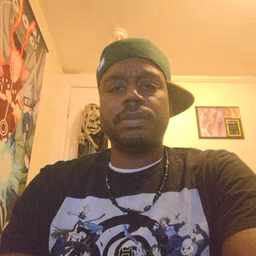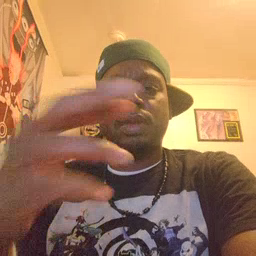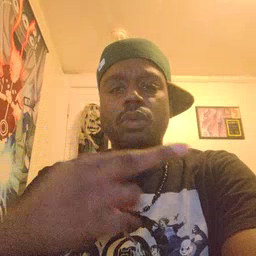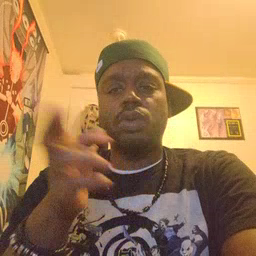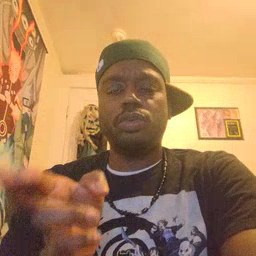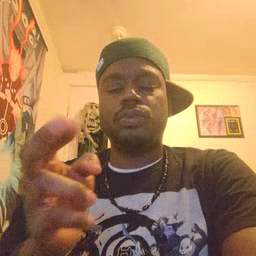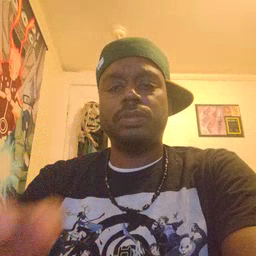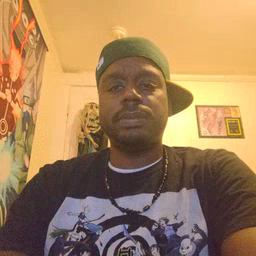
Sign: room